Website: slack
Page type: payment
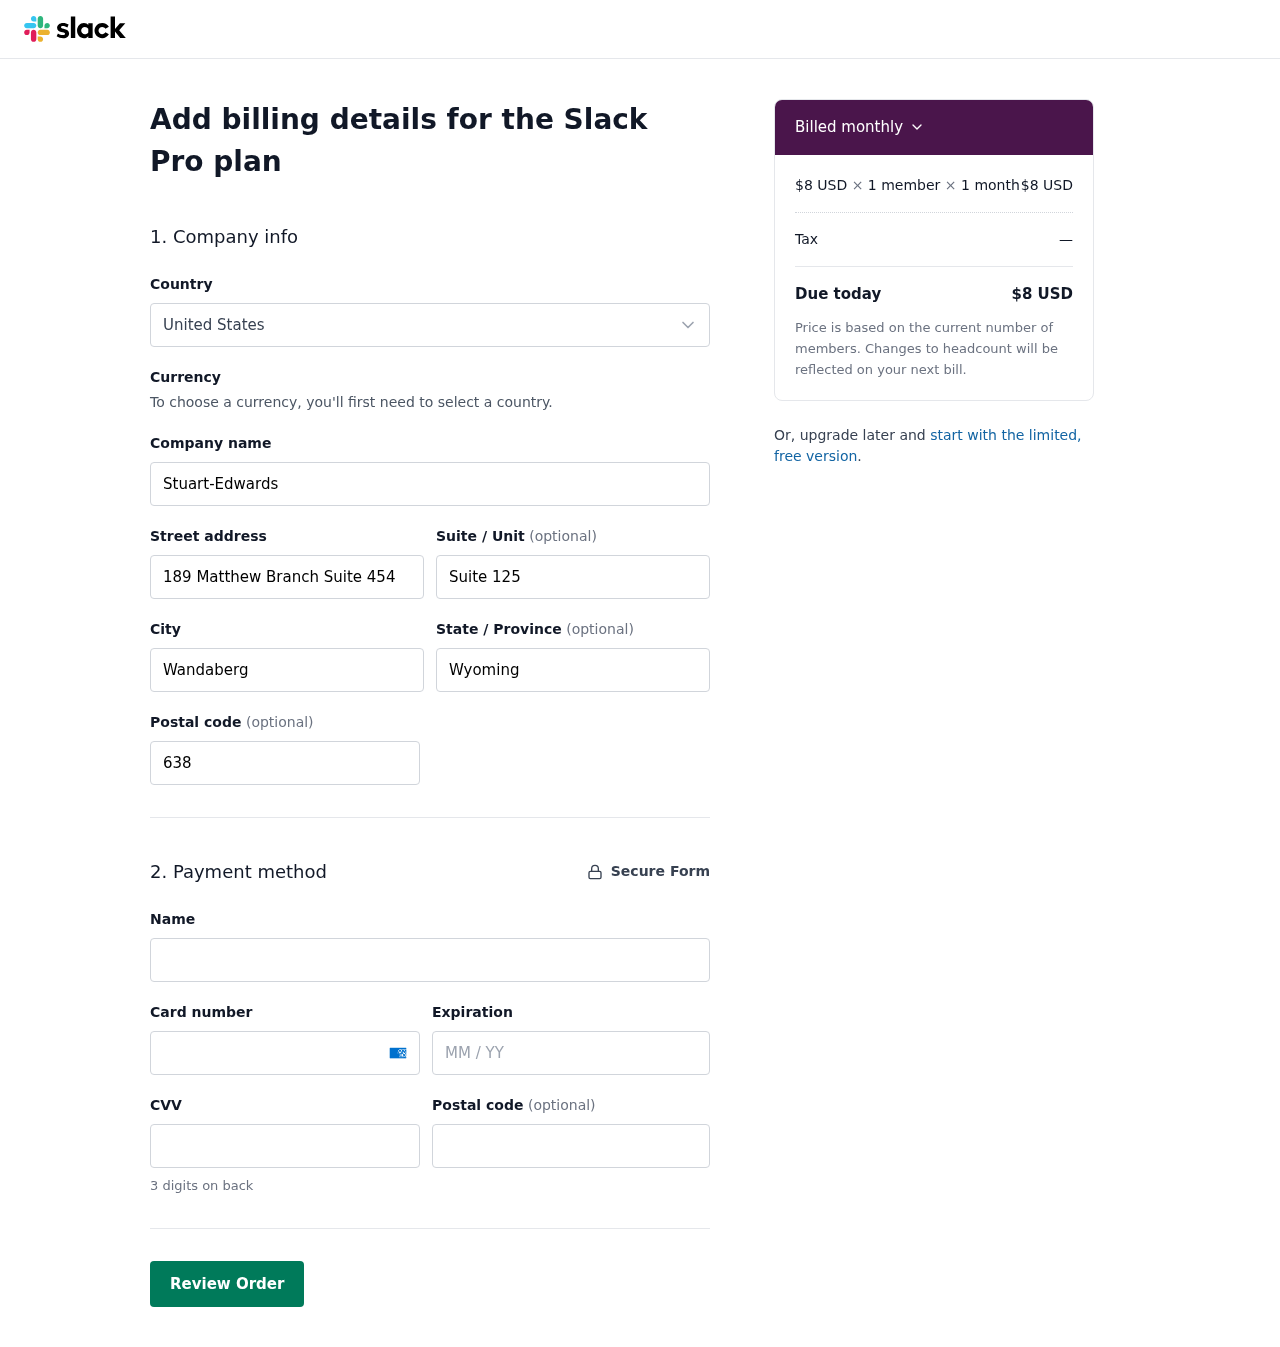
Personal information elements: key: PII_COUNTRY
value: United States
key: PII_COMPANY
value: Stuart-Edwards
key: PII_STREET
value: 189 Matthew Branch Suite 454
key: PII_STREET2
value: Suite 125
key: PII_CITY
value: Wandaberg
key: PII_STATE
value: Wyoming
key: PII_POSTCODE
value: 63879
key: PII_FULLNAME
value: Michael Wilson
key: PII_CARD_NUMBER
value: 3495 9318 0274 189
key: PII_CARD_EXPIRY
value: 06/29
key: PII_CARD_CVV
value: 2853
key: PII_POSTCODE2
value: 74481
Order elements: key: ORDER_PRICE_PER_MEMBER
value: $8 USD
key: ORDER_NUM_MEMBERS
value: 1 member
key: ORDER_NUM_MONTHS
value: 1 month
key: ORDER_SUBTOTAL
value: $8 USD
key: ORDER_TAX
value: —
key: ORDER_TOTAL
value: $8 USD